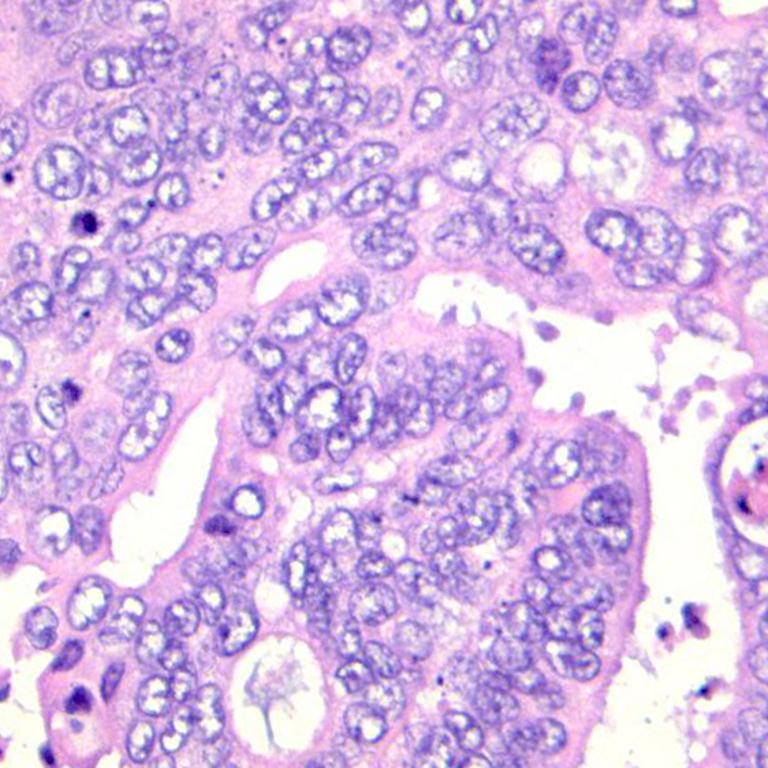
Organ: colon
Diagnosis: adenocarcinomas